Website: walmart
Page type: billing-address
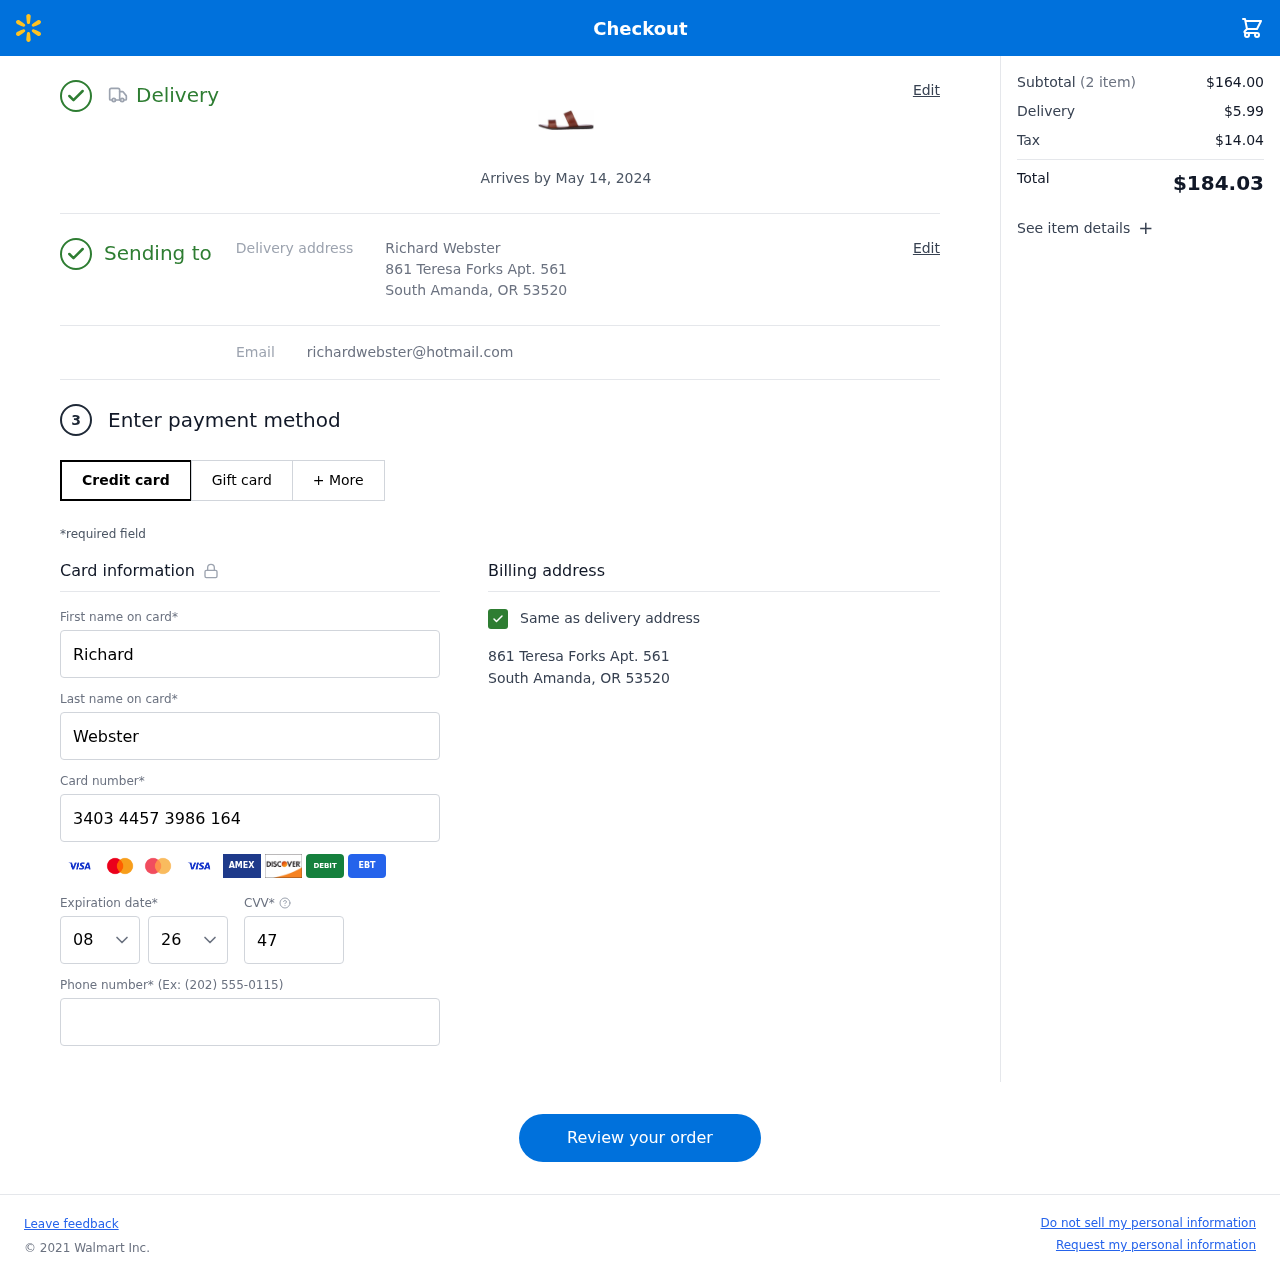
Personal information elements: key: PII_CARD_CVV
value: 4709
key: PII_CARD_EXPIRY_MONTH
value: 08
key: PII_CARD_EXPIRY_YEAR
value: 26
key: PII_CARD_NUMBER
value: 3403 4457 3986 164
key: PII_EMAIL
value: richardwebster@hotmail.com
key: PII_FIRSTNAME
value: Richard
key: PII_FULLNAME
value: Richard Webster
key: PII_LASTNAME
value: Webster
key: PII_PHONE
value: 5466336354
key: PII_STREET
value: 861 Teresa Forks Apt. 561
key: PII_CITY_STATE_ZIP
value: South Amanda, OR 53520
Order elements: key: ORDER_DELIVERY_DATE
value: Arrives by May 14, 2024
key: ORDER_NUM_ITEMS
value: (2 item)
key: ORDER_SUBTOTAL
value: $164.00
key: ORDER_SHIPPING_COST
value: $5.99
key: ORDER_TAX
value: $14.04
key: ORDER_TOTAL
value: $184.03